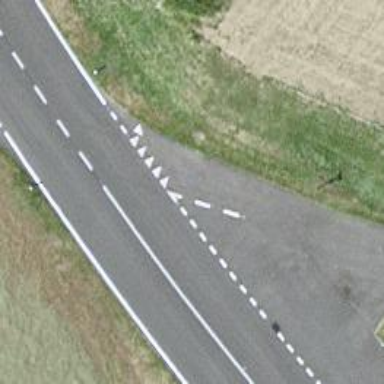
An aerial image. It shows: Road with "give way" sign.